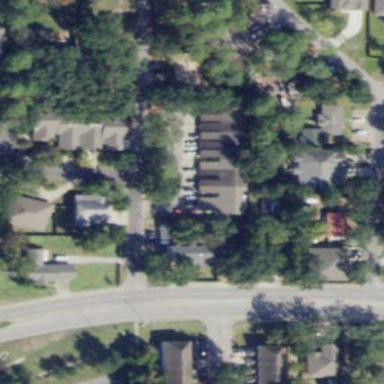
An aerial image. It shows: Residential area composed of single-family homes.